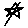
Label: star